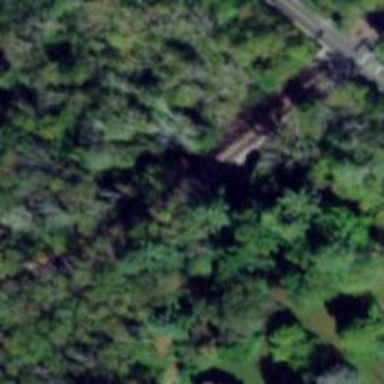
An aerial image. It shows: Preserved railway line with rails.